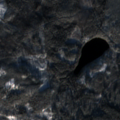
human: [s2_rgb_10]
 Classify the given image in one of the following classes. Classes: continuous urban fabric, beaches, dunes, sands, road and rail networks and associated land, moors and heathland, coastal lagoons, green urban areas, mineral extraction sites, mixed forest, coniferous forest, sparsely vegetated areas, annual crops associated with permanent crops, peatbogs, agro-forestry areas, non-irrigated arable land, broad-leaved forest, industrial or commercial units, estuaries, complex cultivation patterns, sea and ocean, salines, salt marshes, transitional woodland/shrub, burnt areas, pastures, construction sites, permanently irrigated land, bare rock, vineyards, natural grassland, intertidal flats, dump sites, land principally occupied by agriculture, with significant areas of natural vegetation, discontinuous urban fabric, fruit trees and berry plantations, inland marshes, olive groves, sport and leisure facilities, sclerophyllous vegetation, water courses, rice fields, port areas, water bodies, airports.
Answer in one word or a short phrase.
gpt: coniferous forest, mixed forest